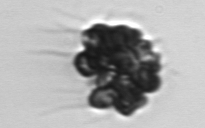
Label: Corymbellus